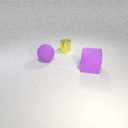
small yellow metal cylinder behind large purple rubber cube